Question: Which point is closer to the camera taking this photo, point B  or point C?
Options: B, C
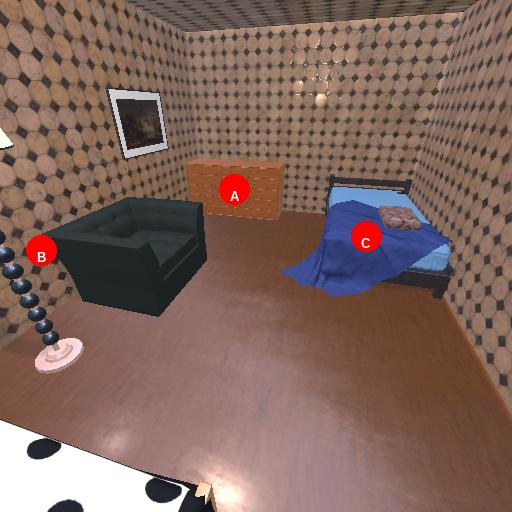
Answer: B